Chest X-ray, AP view. Patient: 58 years old, sex M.
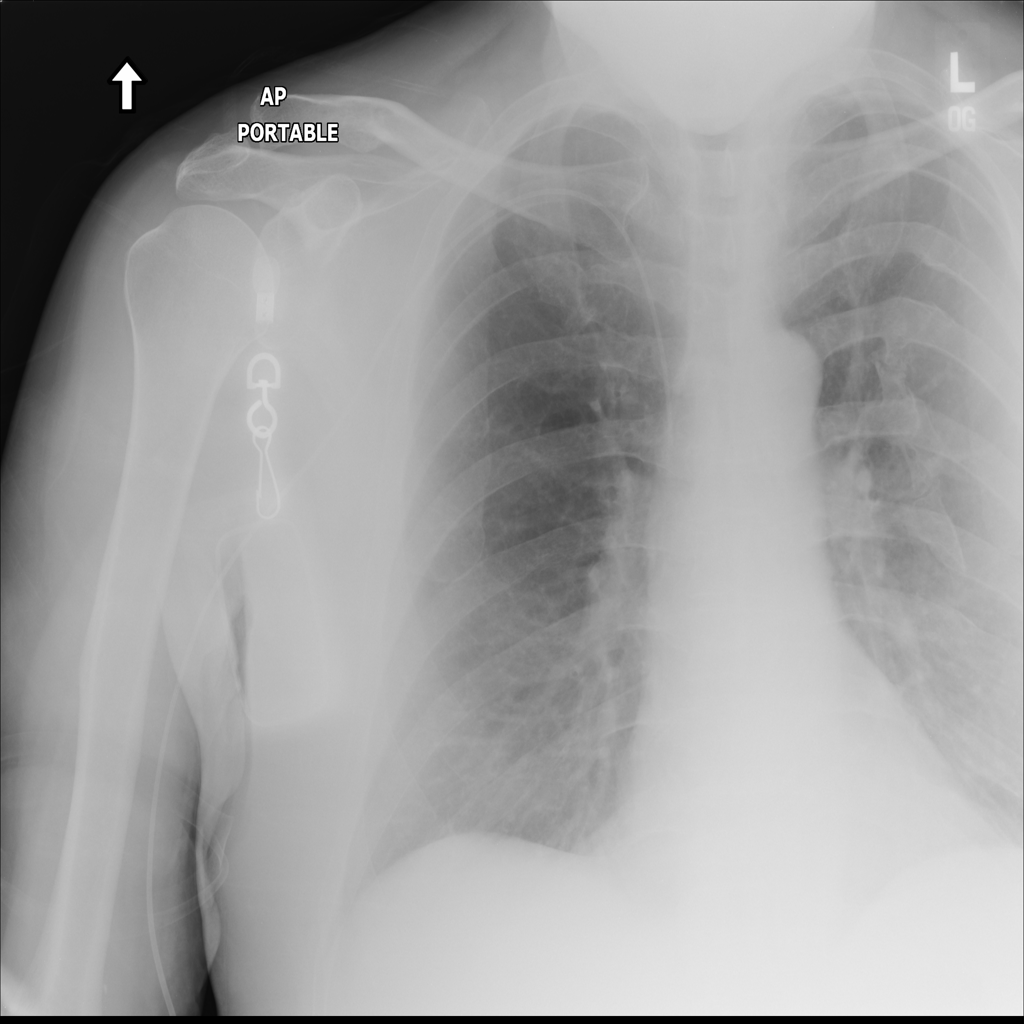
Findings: No Finding